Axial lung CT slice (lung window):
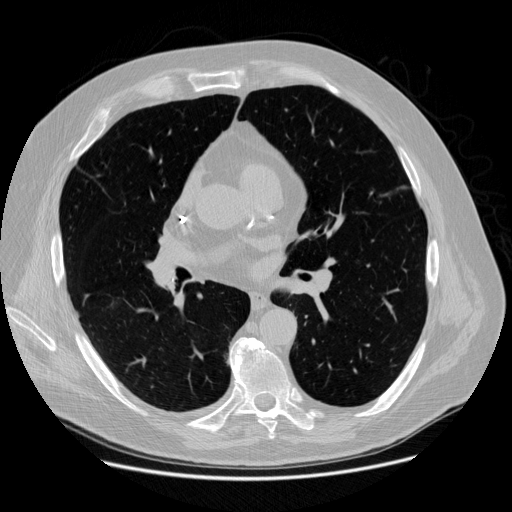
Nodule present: no